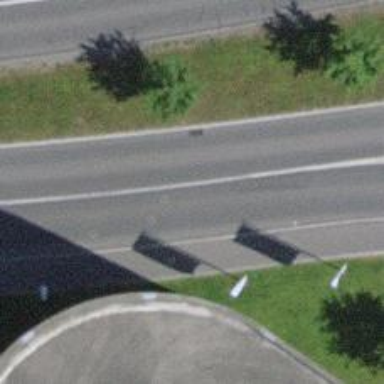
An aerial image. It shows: Unclassified road with asphalt surface. There is cycle track on the left side of the road.